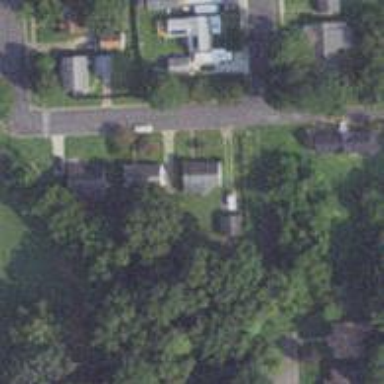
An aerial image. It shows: Neighborhood.